Field crop: maize
Growth stage: 2
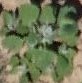
Species: chenopodium